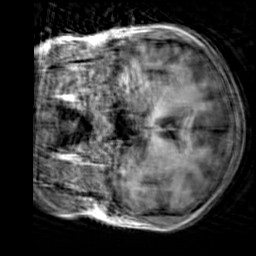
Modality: T1w
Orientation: coronal
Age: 29
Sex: male
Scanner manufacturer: siemens
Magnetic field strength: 3 T
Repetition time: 2.3 s
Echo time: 0.00303 s